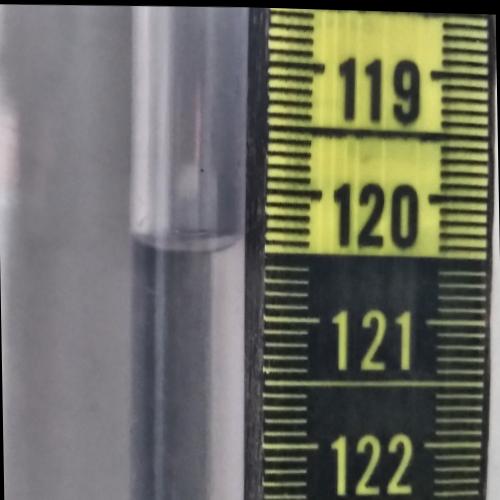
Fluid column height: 120.4 cm